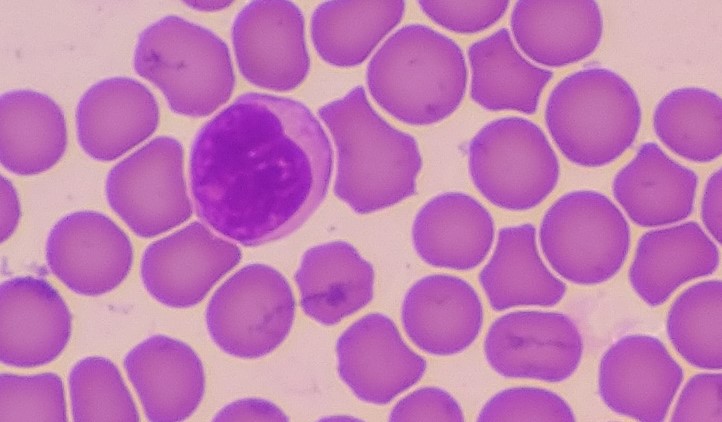
White blood cell type: Lymphocyte